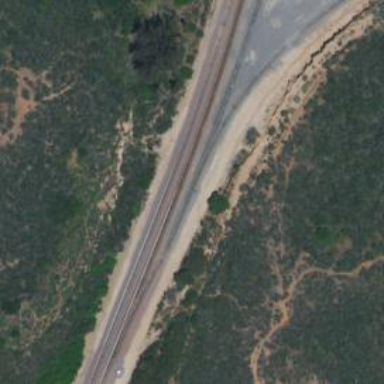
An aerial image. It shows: Railway siding with rails.